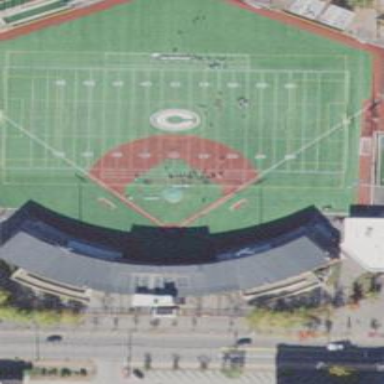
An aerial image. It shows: Stadium designed for American football and baseball sports activities.